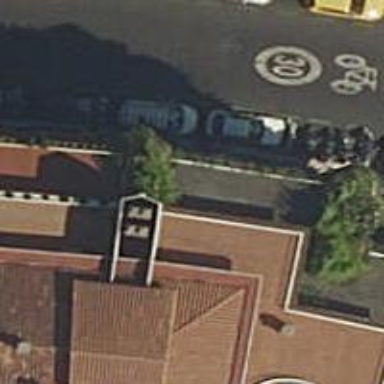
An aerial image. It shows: Motorcycle parking area.